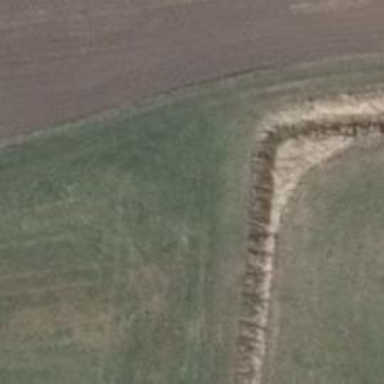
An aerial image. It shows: Hunting stand.